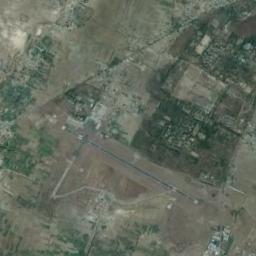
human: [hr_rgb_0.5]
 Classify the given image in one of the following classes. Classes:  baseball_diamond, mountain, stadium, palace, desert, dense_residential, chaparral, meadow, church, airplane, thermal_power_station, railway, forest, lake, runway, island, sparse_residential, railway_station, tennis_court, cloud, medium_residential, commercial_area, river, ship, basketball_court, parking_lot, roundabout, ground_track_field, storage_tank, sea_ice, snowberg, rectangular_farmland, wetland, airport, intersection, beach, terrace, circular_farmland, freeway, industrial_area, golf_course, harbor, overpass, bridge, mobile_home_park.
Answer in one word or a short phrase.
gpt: airport